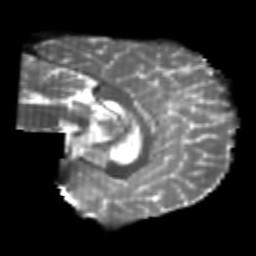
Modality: T2w
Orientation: sagittal
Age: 25
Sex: male
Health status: healthy
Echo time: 0.074 s